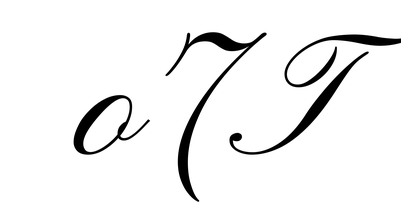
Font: PinyonScript-Regular